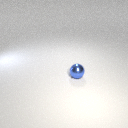
small blue metal sphere